Question: It should have reached the end of file, but it hasn't.
Instead I'm getting this weird string which isn't an empty string nor does it appear to be spaces. Here's a picture of what I"m getting from the debugger.

'''
while ( (nextLine = csvReader.readLine()) != null && (nextLine != "")) {
...
}
'''
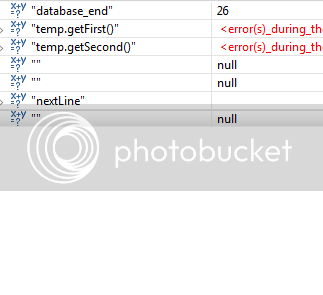
Answer: Try,
'''
while( (nextLine = csvReader.readLine()) != null && !nextLine.equals("")) {
...
}
'''